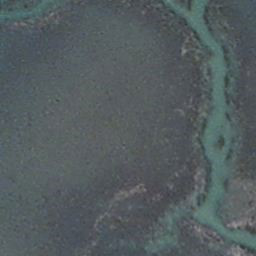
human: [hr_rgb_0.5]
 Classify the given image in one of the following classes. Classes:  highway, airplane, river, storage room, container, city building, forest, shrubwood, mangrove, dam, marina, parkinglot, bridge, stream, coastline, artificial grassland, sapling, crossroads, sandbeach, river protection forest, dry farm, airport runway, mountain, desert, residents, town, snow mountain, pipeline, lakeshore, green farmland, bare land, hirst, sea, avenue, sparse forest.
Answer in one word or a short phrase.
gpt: stream